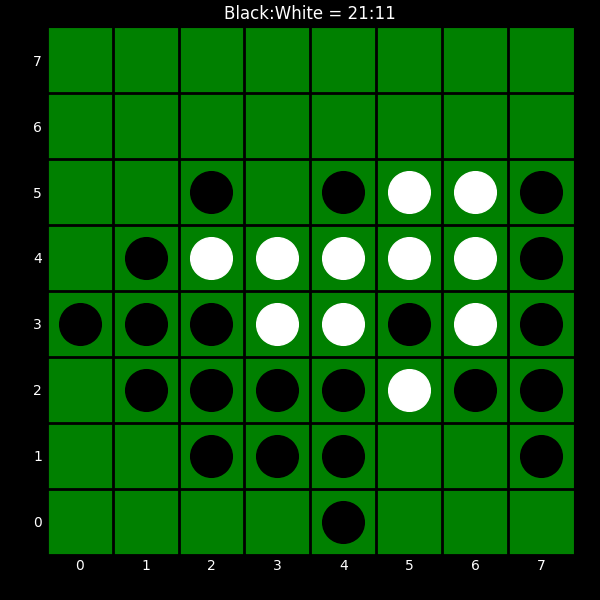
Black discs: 21
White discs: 11